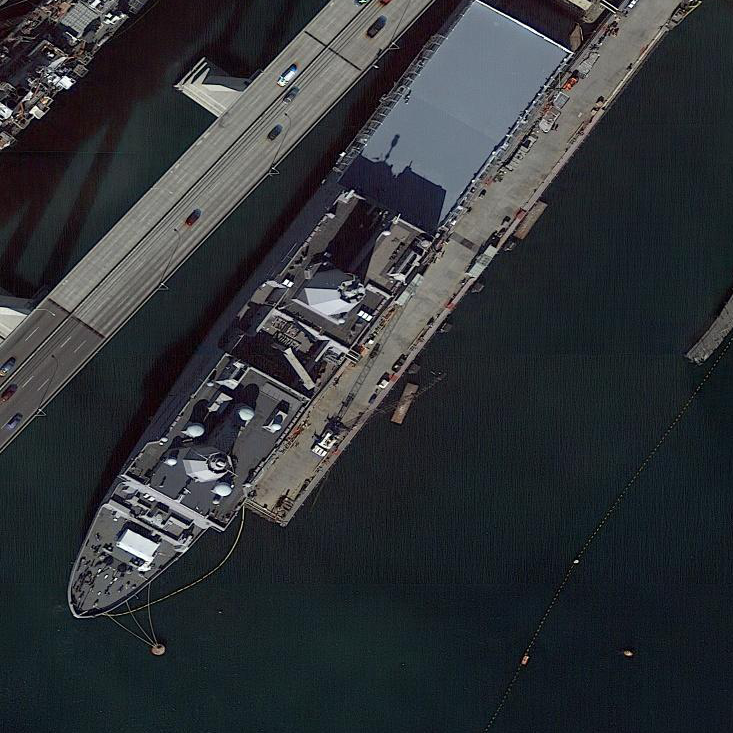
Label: combat